Aerial crown-view tile of a tropical tree (Barro Colorado Island, Panama), acquired 20250616:
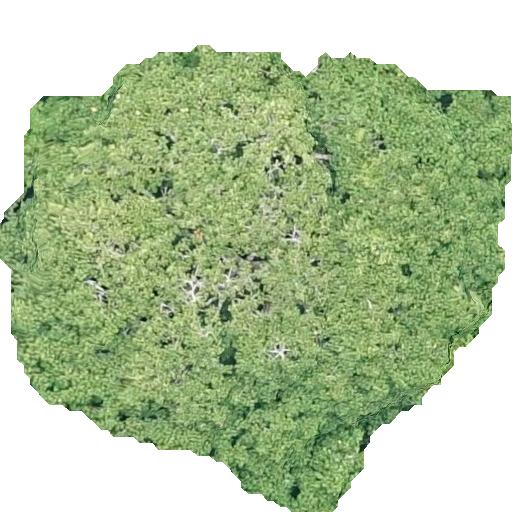
Species: Sterculia apetala
GBIF accepted scientific name: Sterculia apetala
Crown area: 254.66 m²